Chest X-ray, PA view. Patient: 58 years old, sex F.
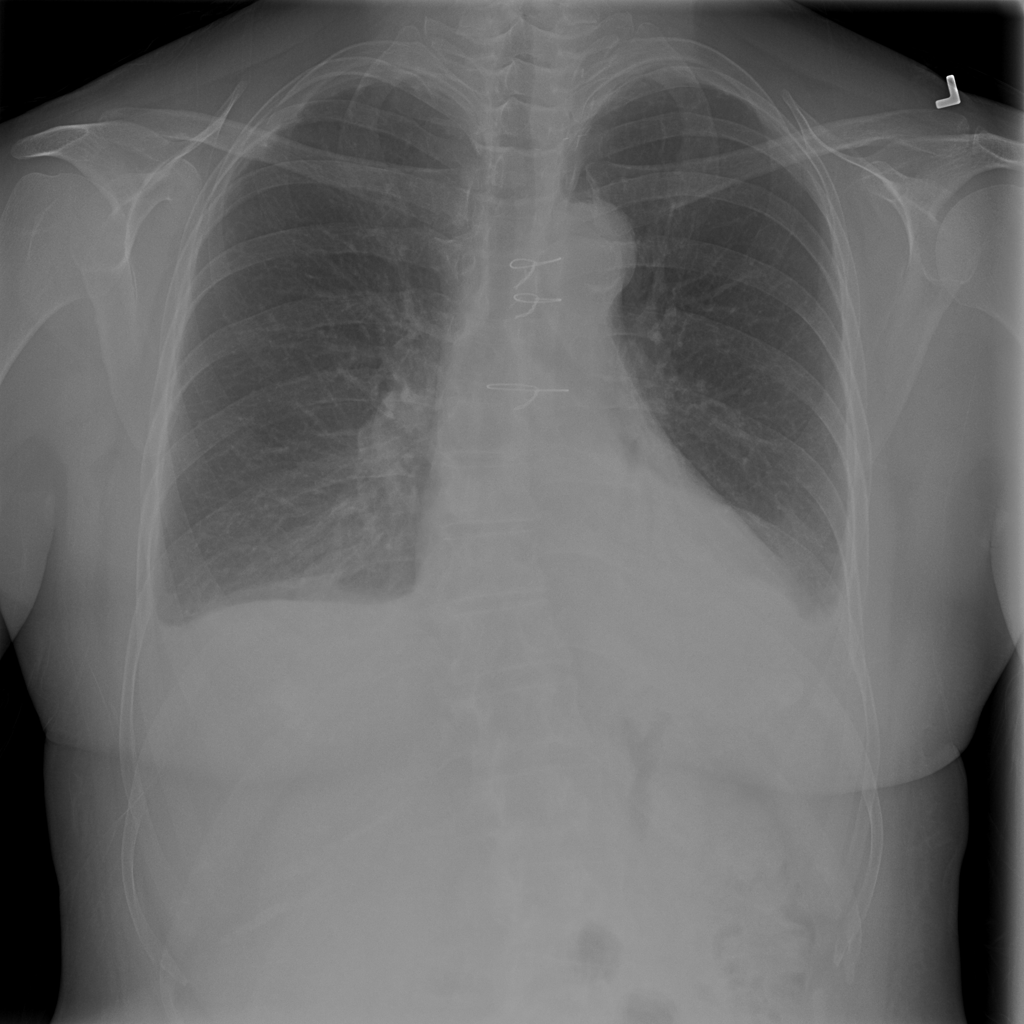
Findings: Effusion